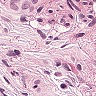
Metastatic tissue present: yes